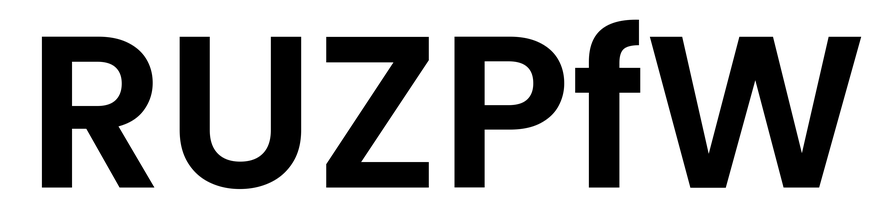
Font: Poppins-SemiBold